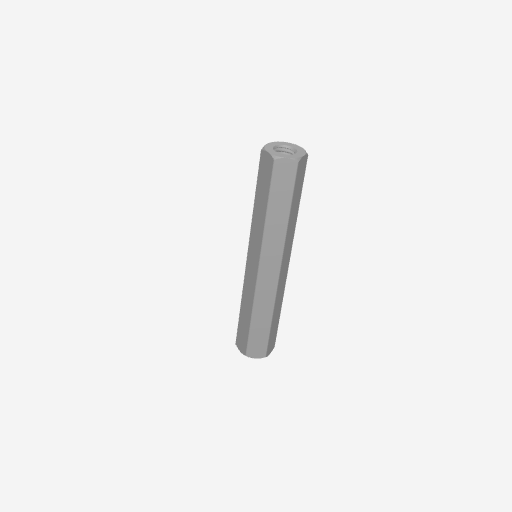
Part: Standoff8RID43